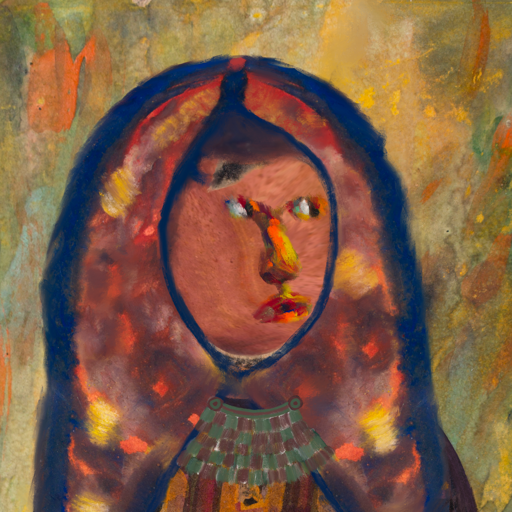
Background: Comrade, Head And Neck Side: Mother_And_Son_Mother, Face Side: An_Impression, Bust: Doll, Hair Side: Childish, Head Accessory: Mother_And_Son_Mother_Scarf, Second Necklace: After_Raid, Necklace: Blank, Baby: Blank